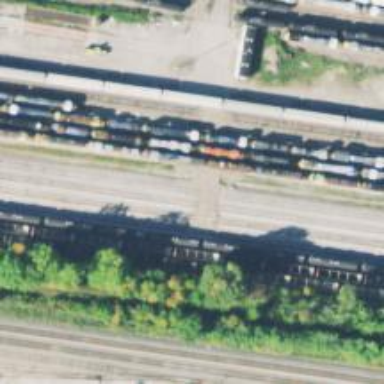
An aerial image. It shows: Railway level crossing.